Question: I am new to web developing and I need a small help. I want to divide web page into two parts as shown below:

How can I do this using java script or any necessary technique?
Can Somebody provide me a code or link to refer?
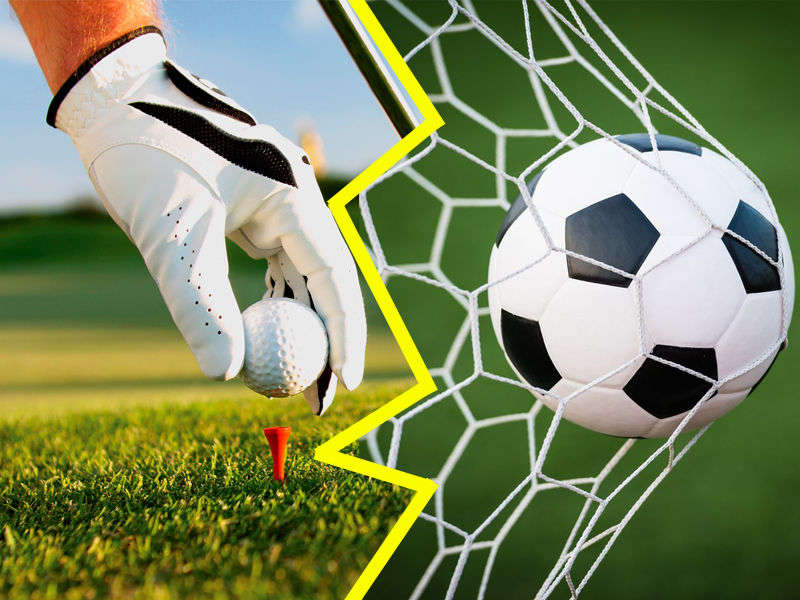
Answer: CSS3 supports irregular polygon shapes for things like '<DIV>'. Check out the W3 Specifications for 'clip-path' <URL>.
Also, as others have pointed out, you can use a client-side or server side '<map>'. Please also refer to the W3 specifications, <URL>.